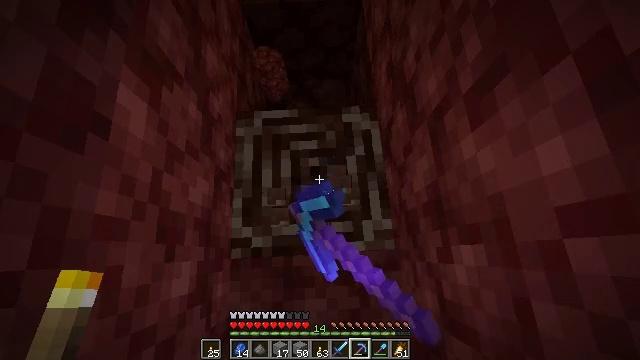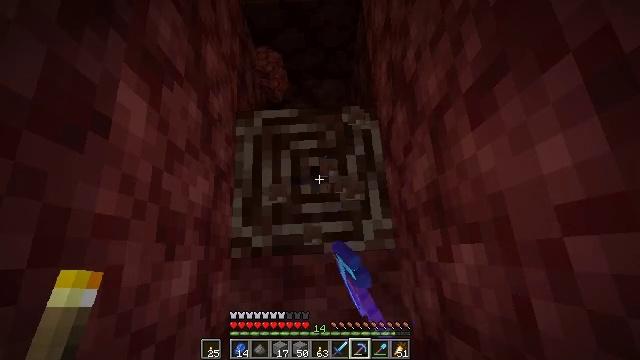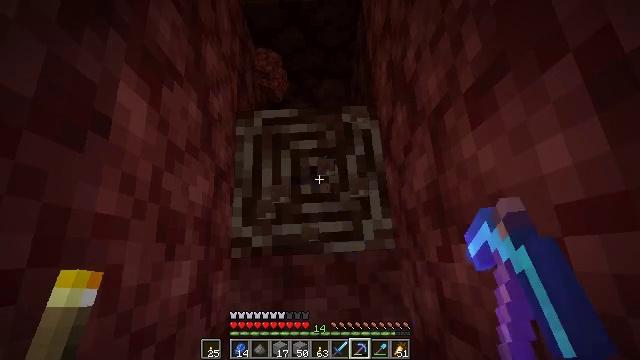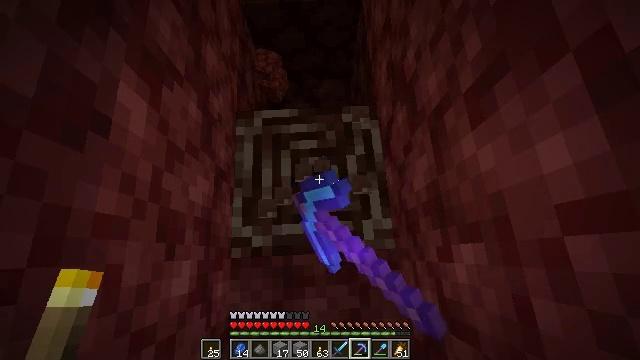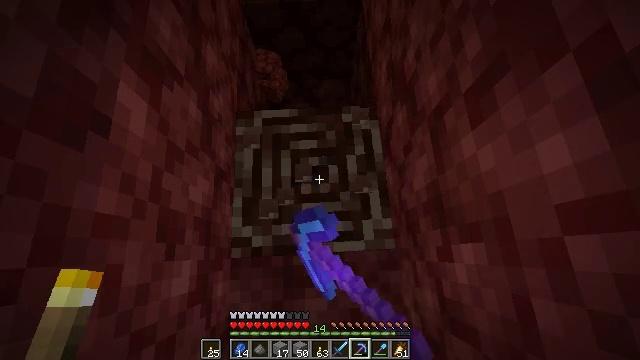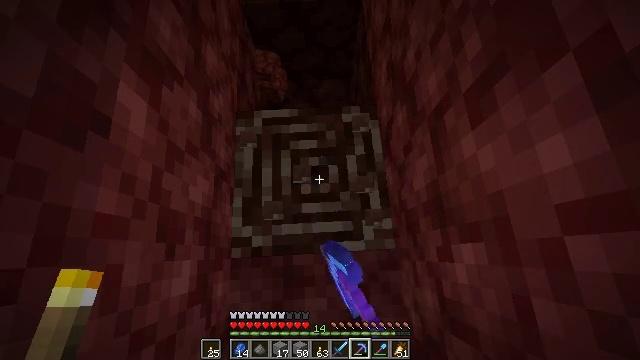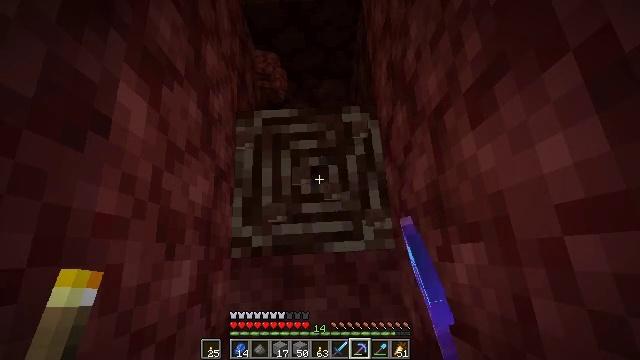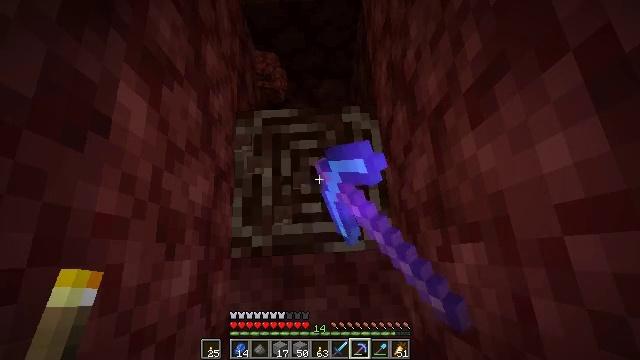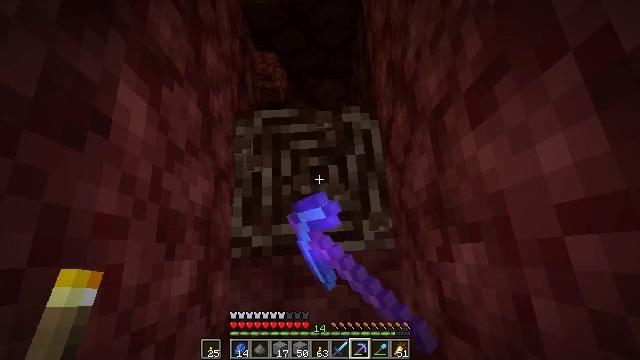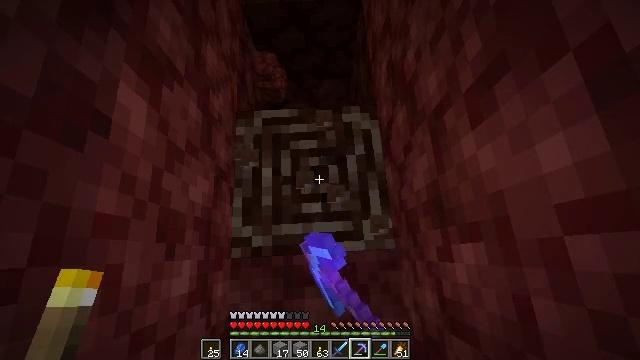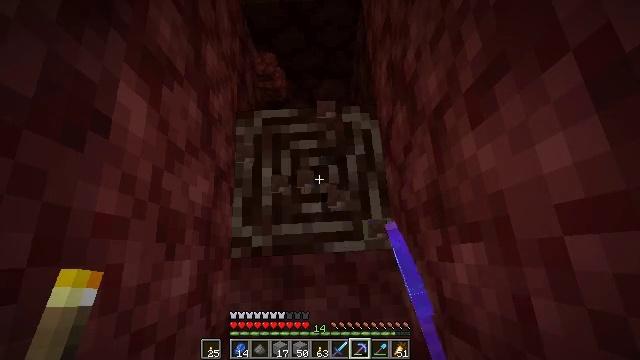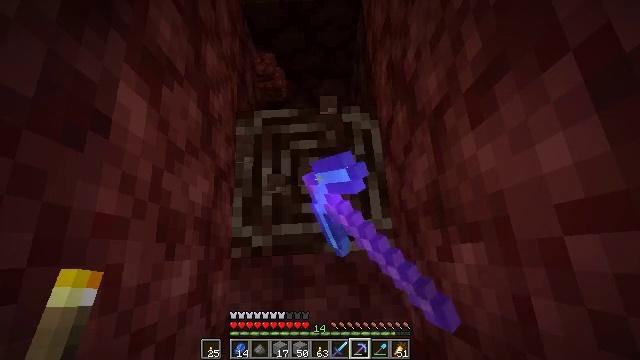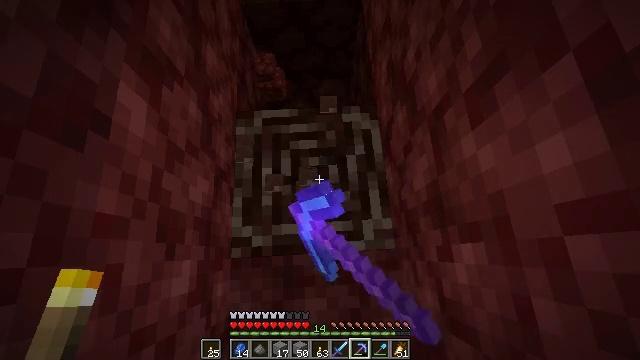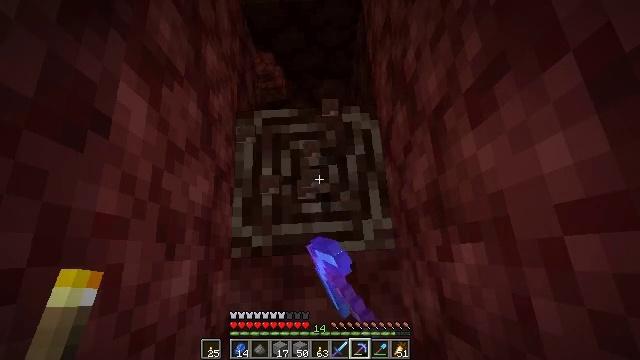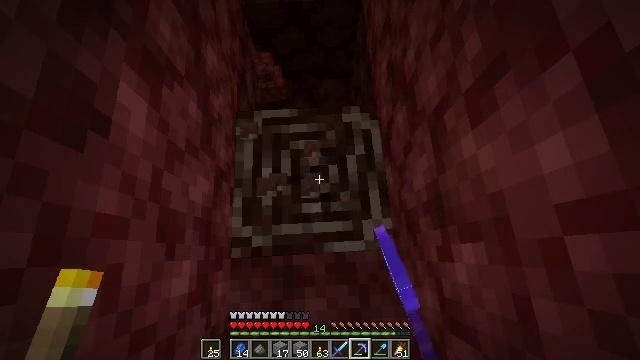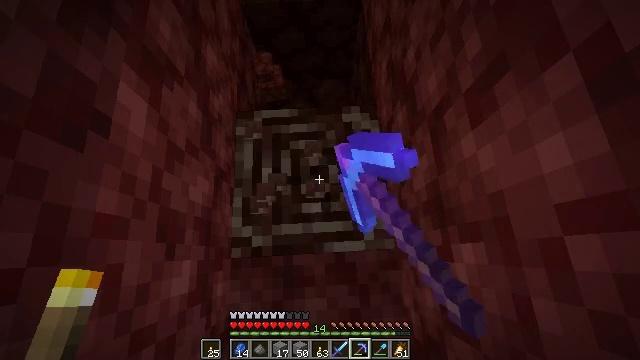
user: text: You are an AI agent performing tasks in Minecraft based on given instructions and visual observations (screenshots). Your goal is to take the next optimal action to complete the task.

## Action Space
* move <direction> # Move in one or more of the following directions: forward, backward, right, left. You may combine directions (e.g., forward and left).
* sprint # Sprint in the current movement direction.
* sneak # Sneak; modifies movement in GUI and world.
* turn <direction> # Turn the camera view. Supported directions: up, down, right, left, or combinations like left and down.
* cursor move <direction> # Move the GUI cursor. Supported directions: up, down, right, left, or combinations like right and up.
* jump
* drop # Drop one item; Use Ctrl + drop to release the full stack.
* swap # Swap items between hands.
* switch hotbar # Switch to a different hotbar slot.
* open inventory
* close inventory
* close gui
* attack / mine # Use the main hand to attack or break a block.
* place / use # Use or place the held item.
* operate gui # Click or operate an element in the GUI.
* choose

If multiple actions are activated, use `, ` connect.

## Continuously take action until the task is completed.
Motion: motion action
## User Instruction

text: Break ancient debris with a diamond or Netherite pickaxe.
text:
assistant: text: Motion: attack / mine
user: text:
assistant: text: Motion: attack / mine
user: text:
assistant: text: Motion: attack / mine
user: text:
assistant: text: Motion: attack / mine
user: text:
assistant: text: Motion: attack / mine
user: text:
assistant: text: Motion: attack / mine
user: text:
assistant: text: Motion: attack / mine
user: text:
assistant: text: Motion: attack / mine
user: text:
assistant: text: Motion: attack / mine
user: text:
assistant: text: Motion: attack / mine
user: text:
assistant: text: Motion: attack / mine
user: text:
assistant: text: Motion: attack / mine
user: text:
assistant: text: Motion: attack / mine
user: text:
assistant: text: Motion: attack / mine
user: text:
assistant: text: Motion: attack / mine
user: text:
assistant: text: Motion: attack / mine
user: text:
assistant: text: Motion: attack / mine
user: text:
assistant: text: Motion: attack / mine
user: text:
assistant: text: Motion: attack / mine
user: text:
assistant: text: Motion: attack / mine
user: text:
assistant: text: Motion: attack / mine
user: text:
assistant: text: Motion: attack / mine
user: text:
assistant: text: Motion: attack / mine
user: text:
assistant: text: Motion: attack / mine
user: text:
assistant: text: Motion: attack / mine
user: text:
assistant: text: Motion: attack / mine
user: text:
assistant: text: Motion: attack / mine
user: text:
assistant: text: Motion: attack / mine
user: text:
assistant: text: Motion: attack / mine
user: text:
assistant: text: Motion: attack / mine